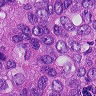
Metastatic tissue present: yes